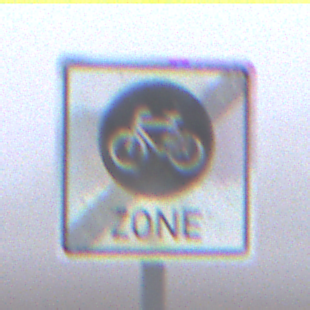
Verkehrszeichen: EndeFahrradzone
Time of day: MorningAfternoon
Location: Outdoor (RoadRail)
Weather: Overcast
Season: NotSpecified
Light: Natural